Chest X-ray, PA view. Patient: 30 years old, sex M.
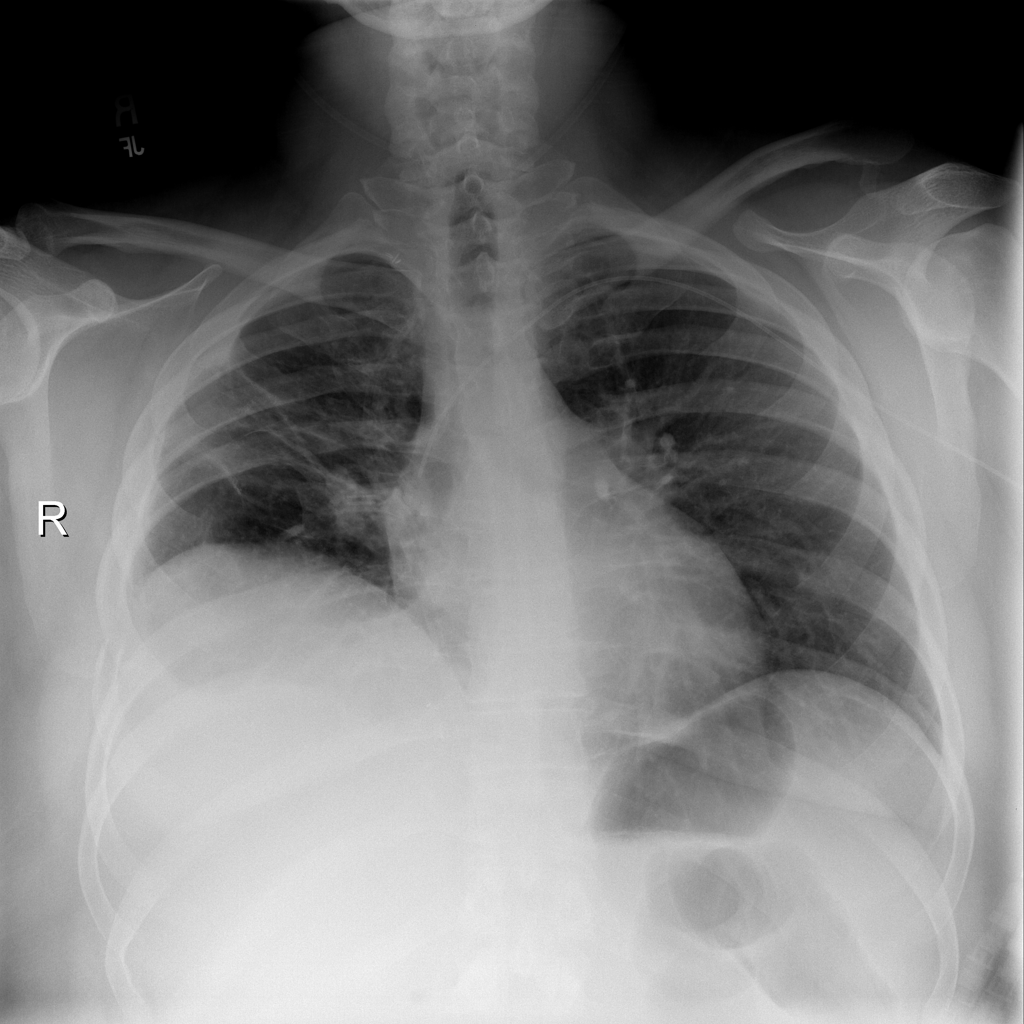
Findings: Infiltration, Pleural_Thickening